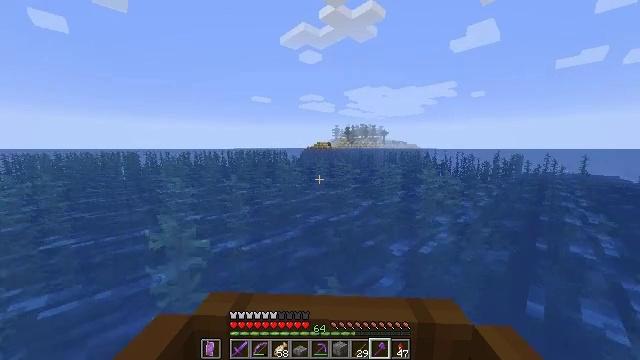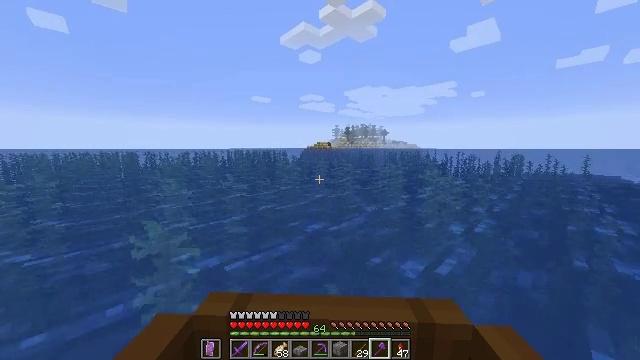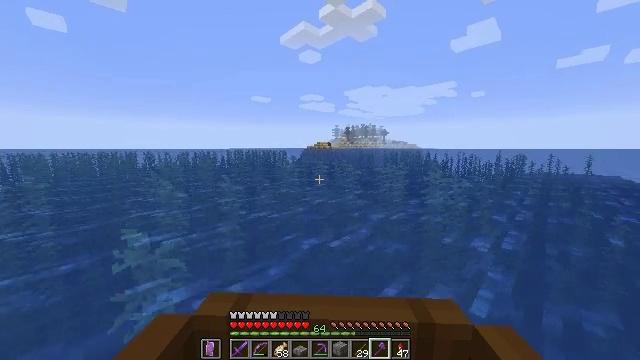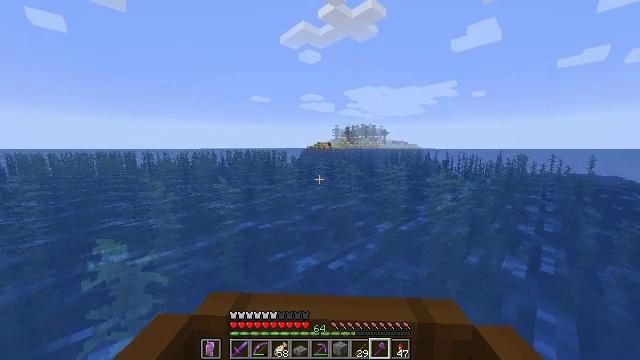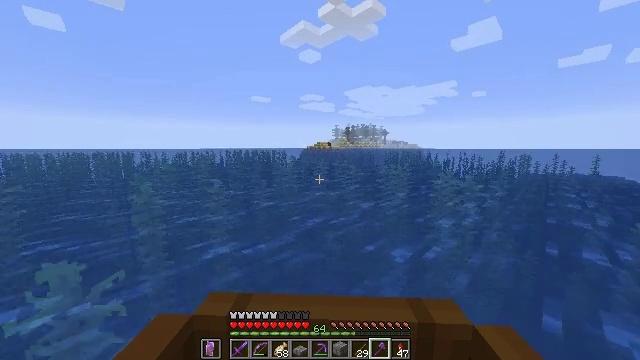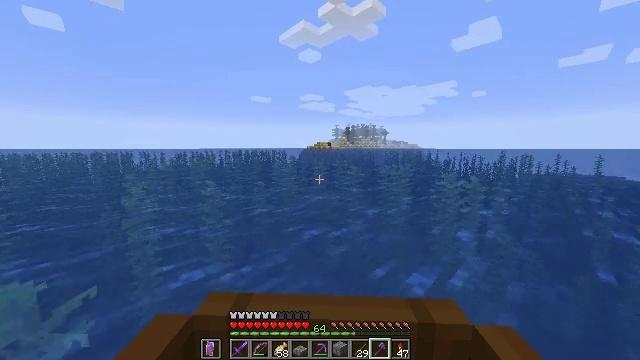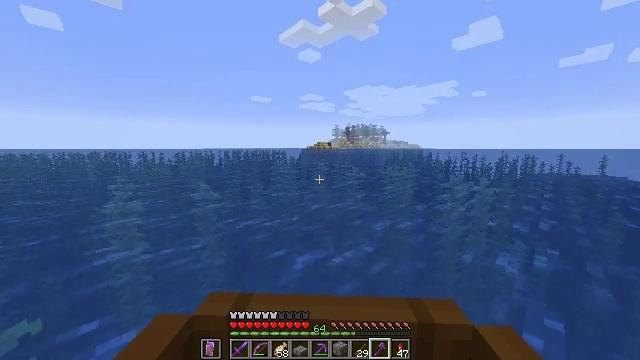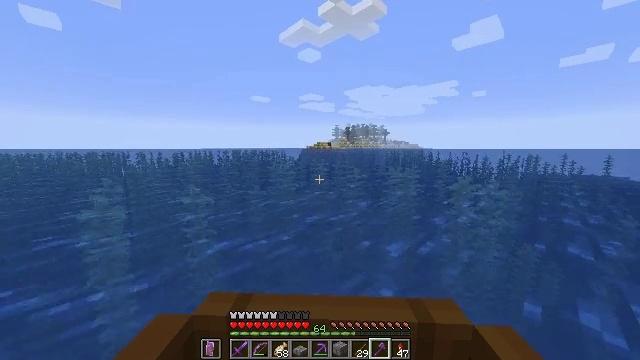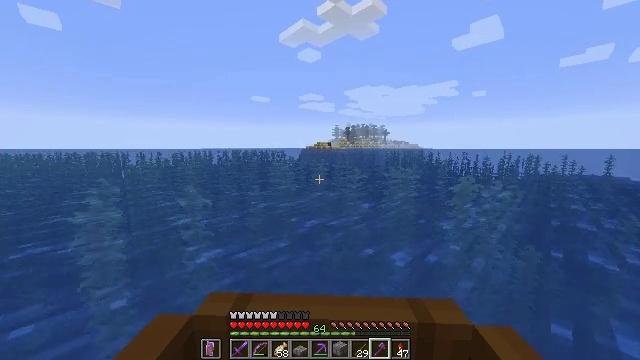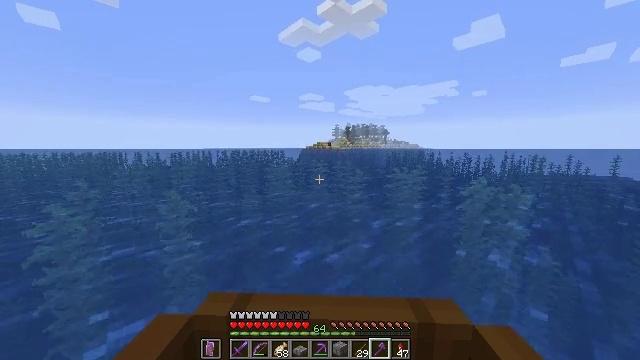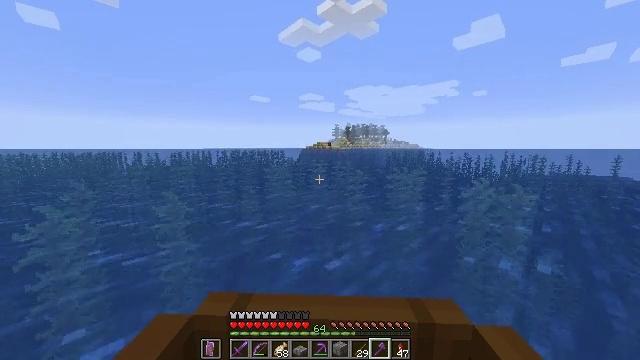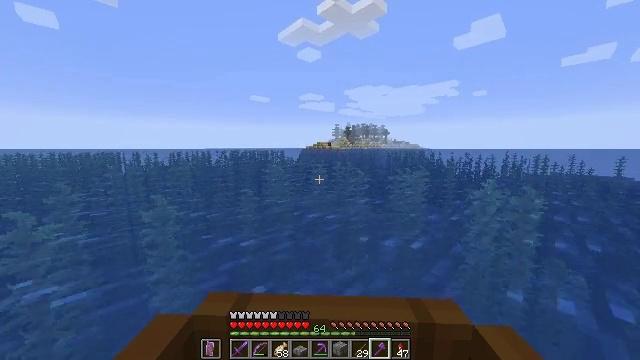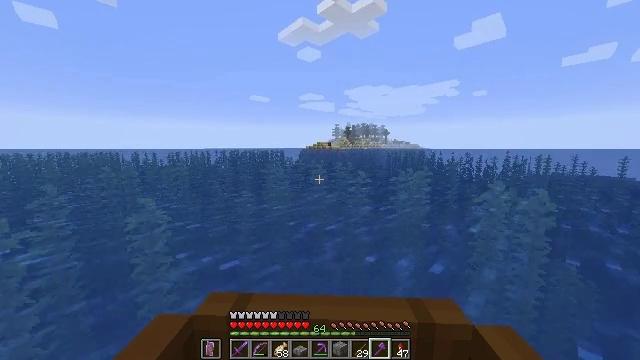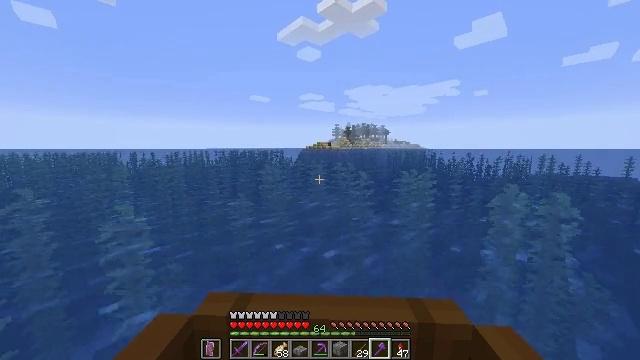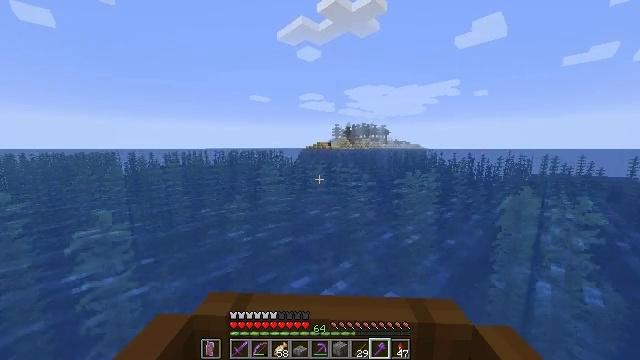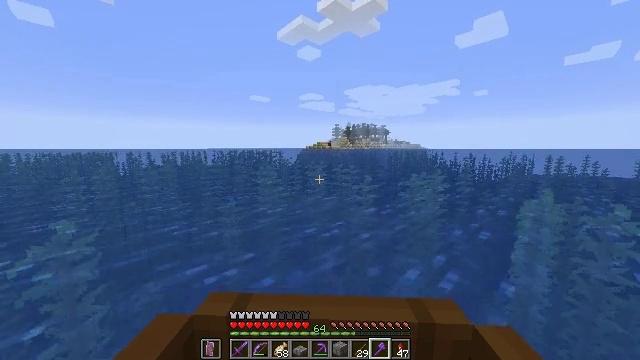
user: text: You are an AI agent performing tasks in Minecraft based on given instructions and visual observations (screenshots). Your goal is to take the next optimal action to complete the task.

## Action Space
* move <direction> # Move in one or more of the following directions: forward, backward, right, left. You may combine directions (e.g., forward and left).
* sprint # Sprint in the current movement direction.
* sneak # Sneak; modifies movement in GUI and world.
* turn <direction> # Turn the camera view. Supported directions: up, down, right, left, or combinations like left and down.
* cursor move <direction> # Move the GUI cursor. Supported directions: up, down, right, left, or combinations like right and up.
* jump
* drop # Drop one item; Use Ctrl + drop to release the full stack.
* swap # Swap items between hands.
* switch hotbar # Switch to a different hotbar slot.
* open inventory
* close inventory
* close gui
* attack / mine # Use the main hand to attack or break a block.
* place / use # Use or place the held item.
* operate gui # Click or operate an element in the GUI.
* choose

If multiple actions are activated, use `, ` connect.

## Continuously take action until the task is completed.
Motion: motion action
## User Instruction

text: Mine the blast furnace.
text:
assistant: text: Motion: move forward, sprint
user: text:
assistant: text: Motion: move forward, sprint
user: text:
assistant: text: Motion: move forward, sprint
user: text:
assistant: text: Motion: move forward, sprint
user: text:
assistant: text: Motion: move forward, sprint
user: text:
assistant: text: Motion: move forward, sprint
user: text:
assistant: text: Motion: move forward, sprint
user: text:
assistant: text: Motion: move forward, sprint
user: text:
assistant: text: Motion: move forward, sprint
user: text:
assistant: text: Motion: move forward, sprint
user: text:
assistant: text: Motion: move forward, sprint
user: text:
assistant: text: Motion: move forward, sprint
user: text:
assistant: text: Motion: move forward, sprint
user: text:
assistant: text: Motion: move forward, sprint
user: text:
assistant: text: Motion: move forward, sprint
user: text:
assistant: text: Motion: move forward, sprint
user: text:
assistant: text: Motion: move forward, sprint
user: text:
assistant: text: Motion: move forward, sprint
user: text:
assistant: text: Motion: move forward, sprint
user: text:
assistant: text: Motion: move forward, sprint
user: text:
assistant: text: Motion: move forward, sprint
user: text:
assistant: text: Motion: move forward, sprint
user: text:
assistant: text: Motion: move forward, sprint
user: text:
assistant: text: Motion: move forward, sprint
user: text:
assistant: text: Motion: move forward, sprint
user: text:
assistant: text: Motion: move forward, sprint
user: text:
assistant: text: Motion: move forward, sprint
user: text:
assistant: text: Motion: move forward, sprint
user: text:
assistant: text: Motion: move forward, sprint
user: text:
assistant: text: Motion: move forward, sprint